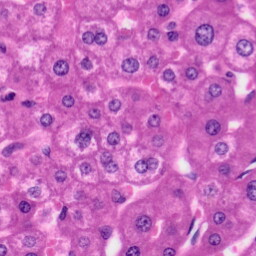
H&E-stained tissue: Liver